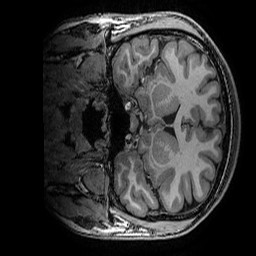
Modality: T1w
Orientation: coronal
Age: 19
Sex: male
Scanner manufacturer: ge
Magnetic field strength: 3 T
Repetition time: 0.007 s
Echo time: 0.00342 s